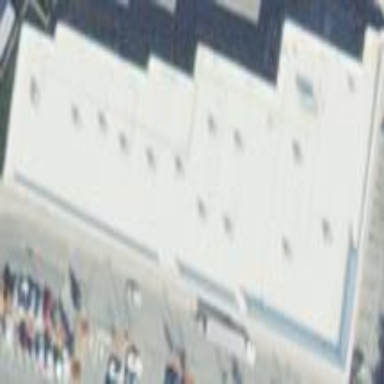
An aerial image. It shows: Retail building.